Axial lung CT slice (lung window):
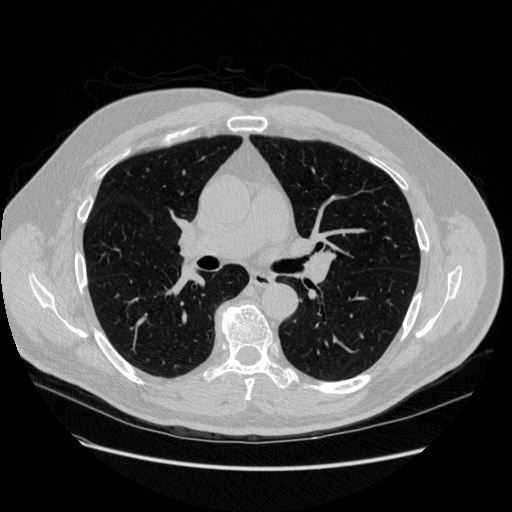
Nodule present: no